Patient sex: M
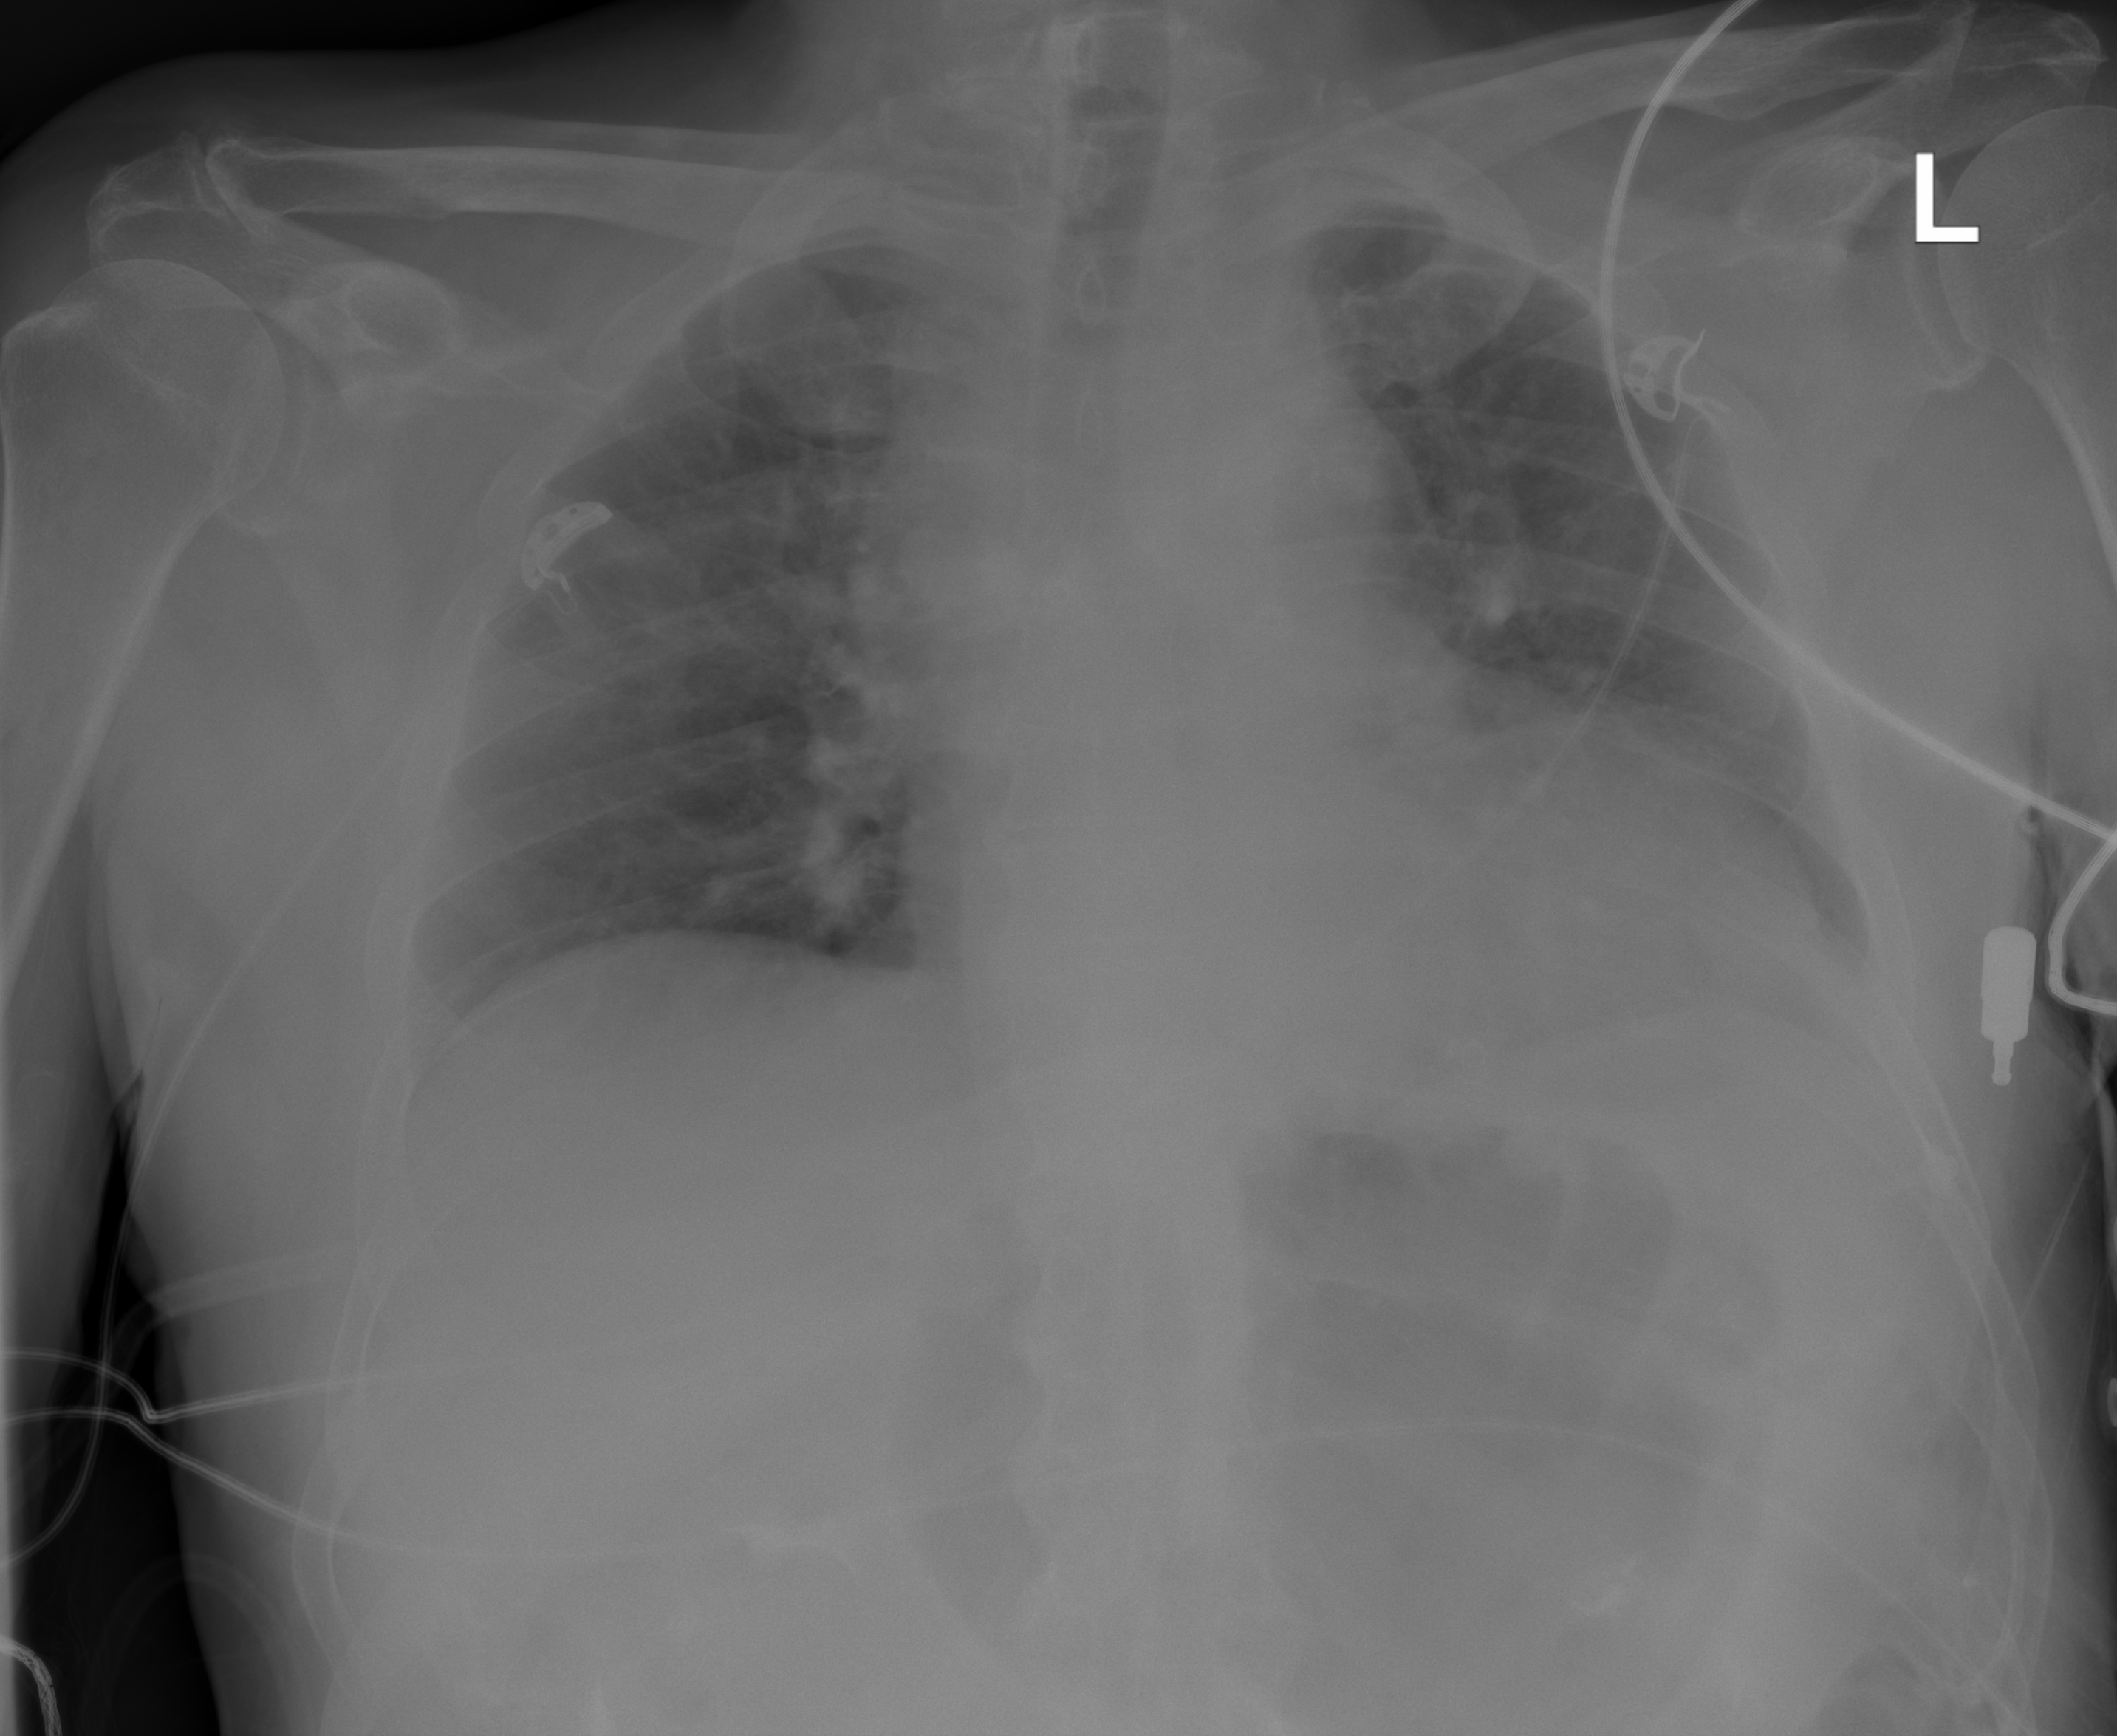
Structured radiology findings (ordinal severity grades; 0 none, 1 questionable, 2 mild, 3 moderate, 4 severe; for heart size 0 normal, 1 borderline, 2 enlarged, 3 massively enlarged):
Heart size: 2
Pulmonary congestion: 2
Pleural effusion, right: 0
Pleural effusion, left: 2
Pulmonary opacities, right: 0
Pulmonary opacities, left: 0
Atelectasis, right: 0
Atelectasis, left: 0